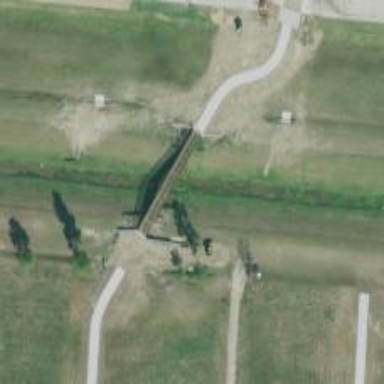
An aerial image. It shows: Footway on bridge.